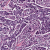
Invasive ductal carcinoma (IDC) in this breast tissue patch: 1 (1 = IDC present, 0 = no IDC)